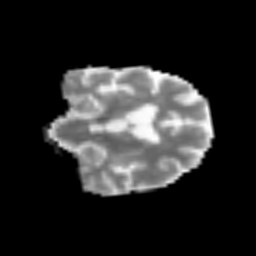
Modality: MD
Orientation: coronal
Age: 64
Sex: male
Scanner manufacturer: siemens
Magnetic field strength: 3 T
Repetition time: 3.2 s
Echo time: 0.081 s